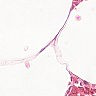
Metastatic tissue present: no